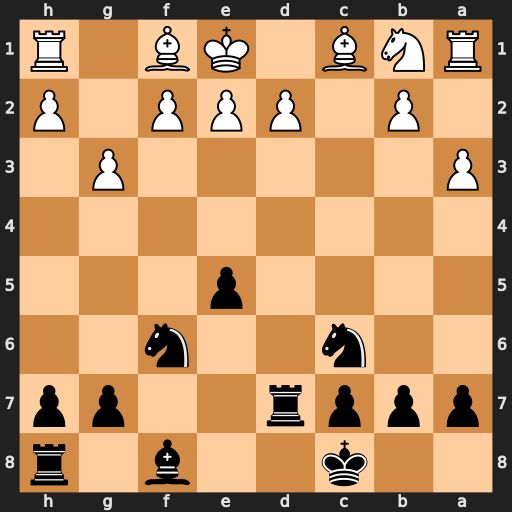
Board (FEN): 2k2b1r/pppr2pp/2n2n2/4p3/8/P5P1/1P1PPP1P/RNB1KB1R
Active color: b
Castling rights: KQ
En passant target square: -
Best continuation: Nd4 Ra2 Nb3 Bh3 Nxc1